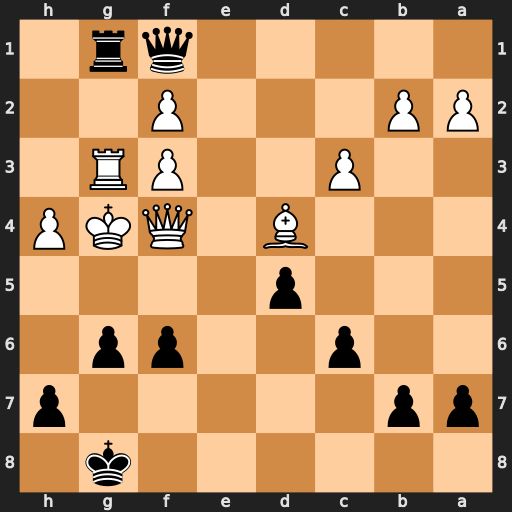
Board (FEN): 6k1/pp5p/2p2pp1/3p4/3B1QKP/2P2PR1/PP3P2/5qr1
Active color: b
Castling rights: -
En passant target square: -
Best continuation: h5#